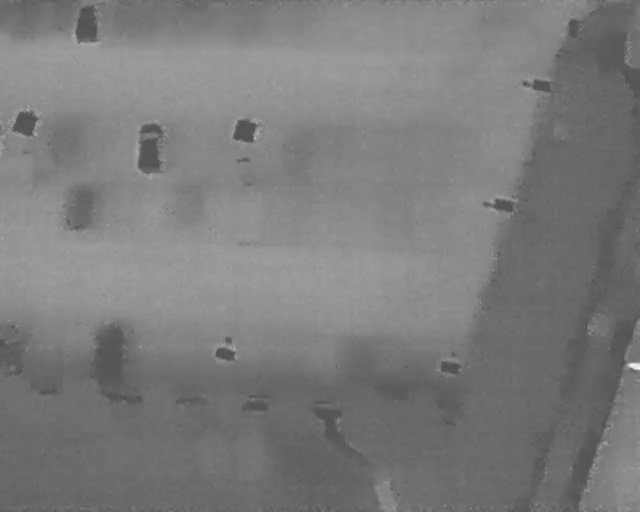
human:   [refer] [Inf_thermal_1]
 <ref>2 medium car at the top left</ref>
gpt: <box>[[10, 1, 16, 7, 2], [19, 26, 27, 32, 2]]</box>